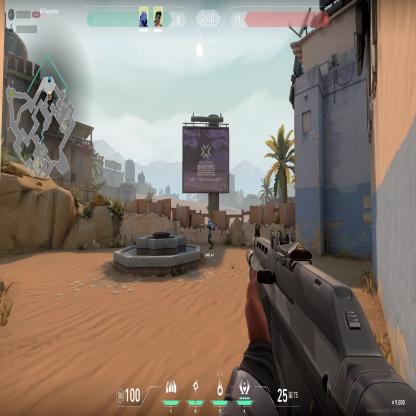
Label: teammate